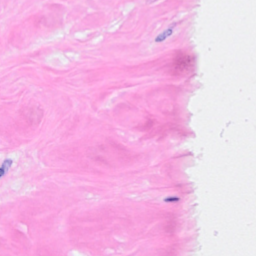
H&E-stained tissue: Breast